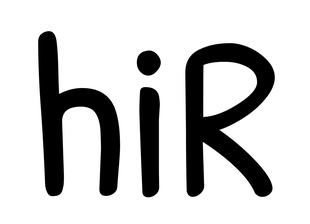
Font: PatrickHand-Regular